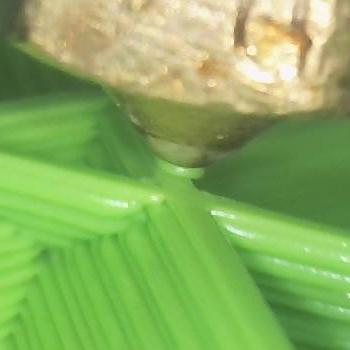
Flow rate: 238%